Question: Hey I have a dataframe in python that has the index set as a datetime, 3 columns with integer values, a column with some decimals and a column that is a moving average.
'''
min_date Full_Name Quotes Ratio MA
2019-10-14 Melissa Felix 2 ... 1.000000 NaN
2019-10-15 Melissa Felix 3 ... 0.000000 NaN
2019-10-16 Melissa Felix 4 ... 0.750000 NaN
2019-10-17 Melissa Felix 3 ... 0.666667 NaN
2019-10-21 Melissa Felix 2 ... 1.000000 NaN
2019-10-22 Melissa Felix 3 ... 0.666667 NaN
2019-10-23 Melissa Felix 3 ... 0.000000 NaN
2019-10-24 Melissa Felix 6 ... 0.333333 NaN
2019-10-25 Melissa Felix 4 ... 0.750000 NaN
2019-10-28 Melissa Felix 3 ... 0.333333 0.550000
2019-10-29 Melissa Felix 5 ... 0.400000 0.490000
2019-10-30 Melissa Felix 3 ... 1.000000 0.590000
2019-11-07 Melissa Felix 5 ... 0.400000 0.555000
2019-11-08 Melissa Felix 5 ... 0.000000 0.488333
2019-11-09 Melissa Felix 7 ... 0.285714 0.416905
2019-11-14 Melissa Felix 2 ... 0.500000 0.400238
2019-11-15 Melissa Felix 1 ... 0.000000 0.400238
2019-11-18 Melissa Felix 7 ... 0.428571 0.409762
2019-11-19 Melissa Felix 4 ... 0.250000 0.359762
2019-11-20 Melissa Felix 4 ... 0.000000 0.326429
2019-11-21 Melissa Felix 2 ... 0.500000 0.336429
2019-11-26 Melissa Felix 3 ... 0.000000 0.236429
2019-11-27 Melissa Felix 2 ... 0.000000 0.196429
2019-11-29 Melissa Felix 4 ... 0.000000 0.196429
'''
When I simply plot the moving average with
'mra2['MA'].plot()' I get the following:

I would like, however, for the x-axis to be shifted by 2 days so that the x-labels are 2019-10-13,2019-10-20,2019-10-27, etc. The data will be refreshed every week so how can I make it so the x axis is always falling into this sequence?
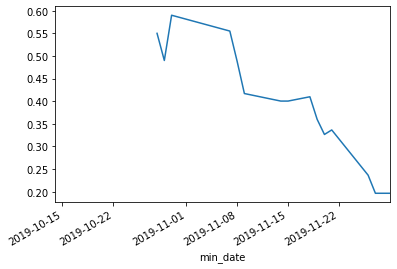
Answer: IIUC, you can use 'matplotlib.dates.WeekdatLocator':
'''
import matplotlib.dates as mdates
ax = mra2['MA'].plot()
ax.set_xlim(left=pd.to_datetime('2019-10-13'))
ax.xaxis.set_major_locator(mdates.WeekdayLocator(byweekday=mdates.SU))
'''
Output:
<URL>